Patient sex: F
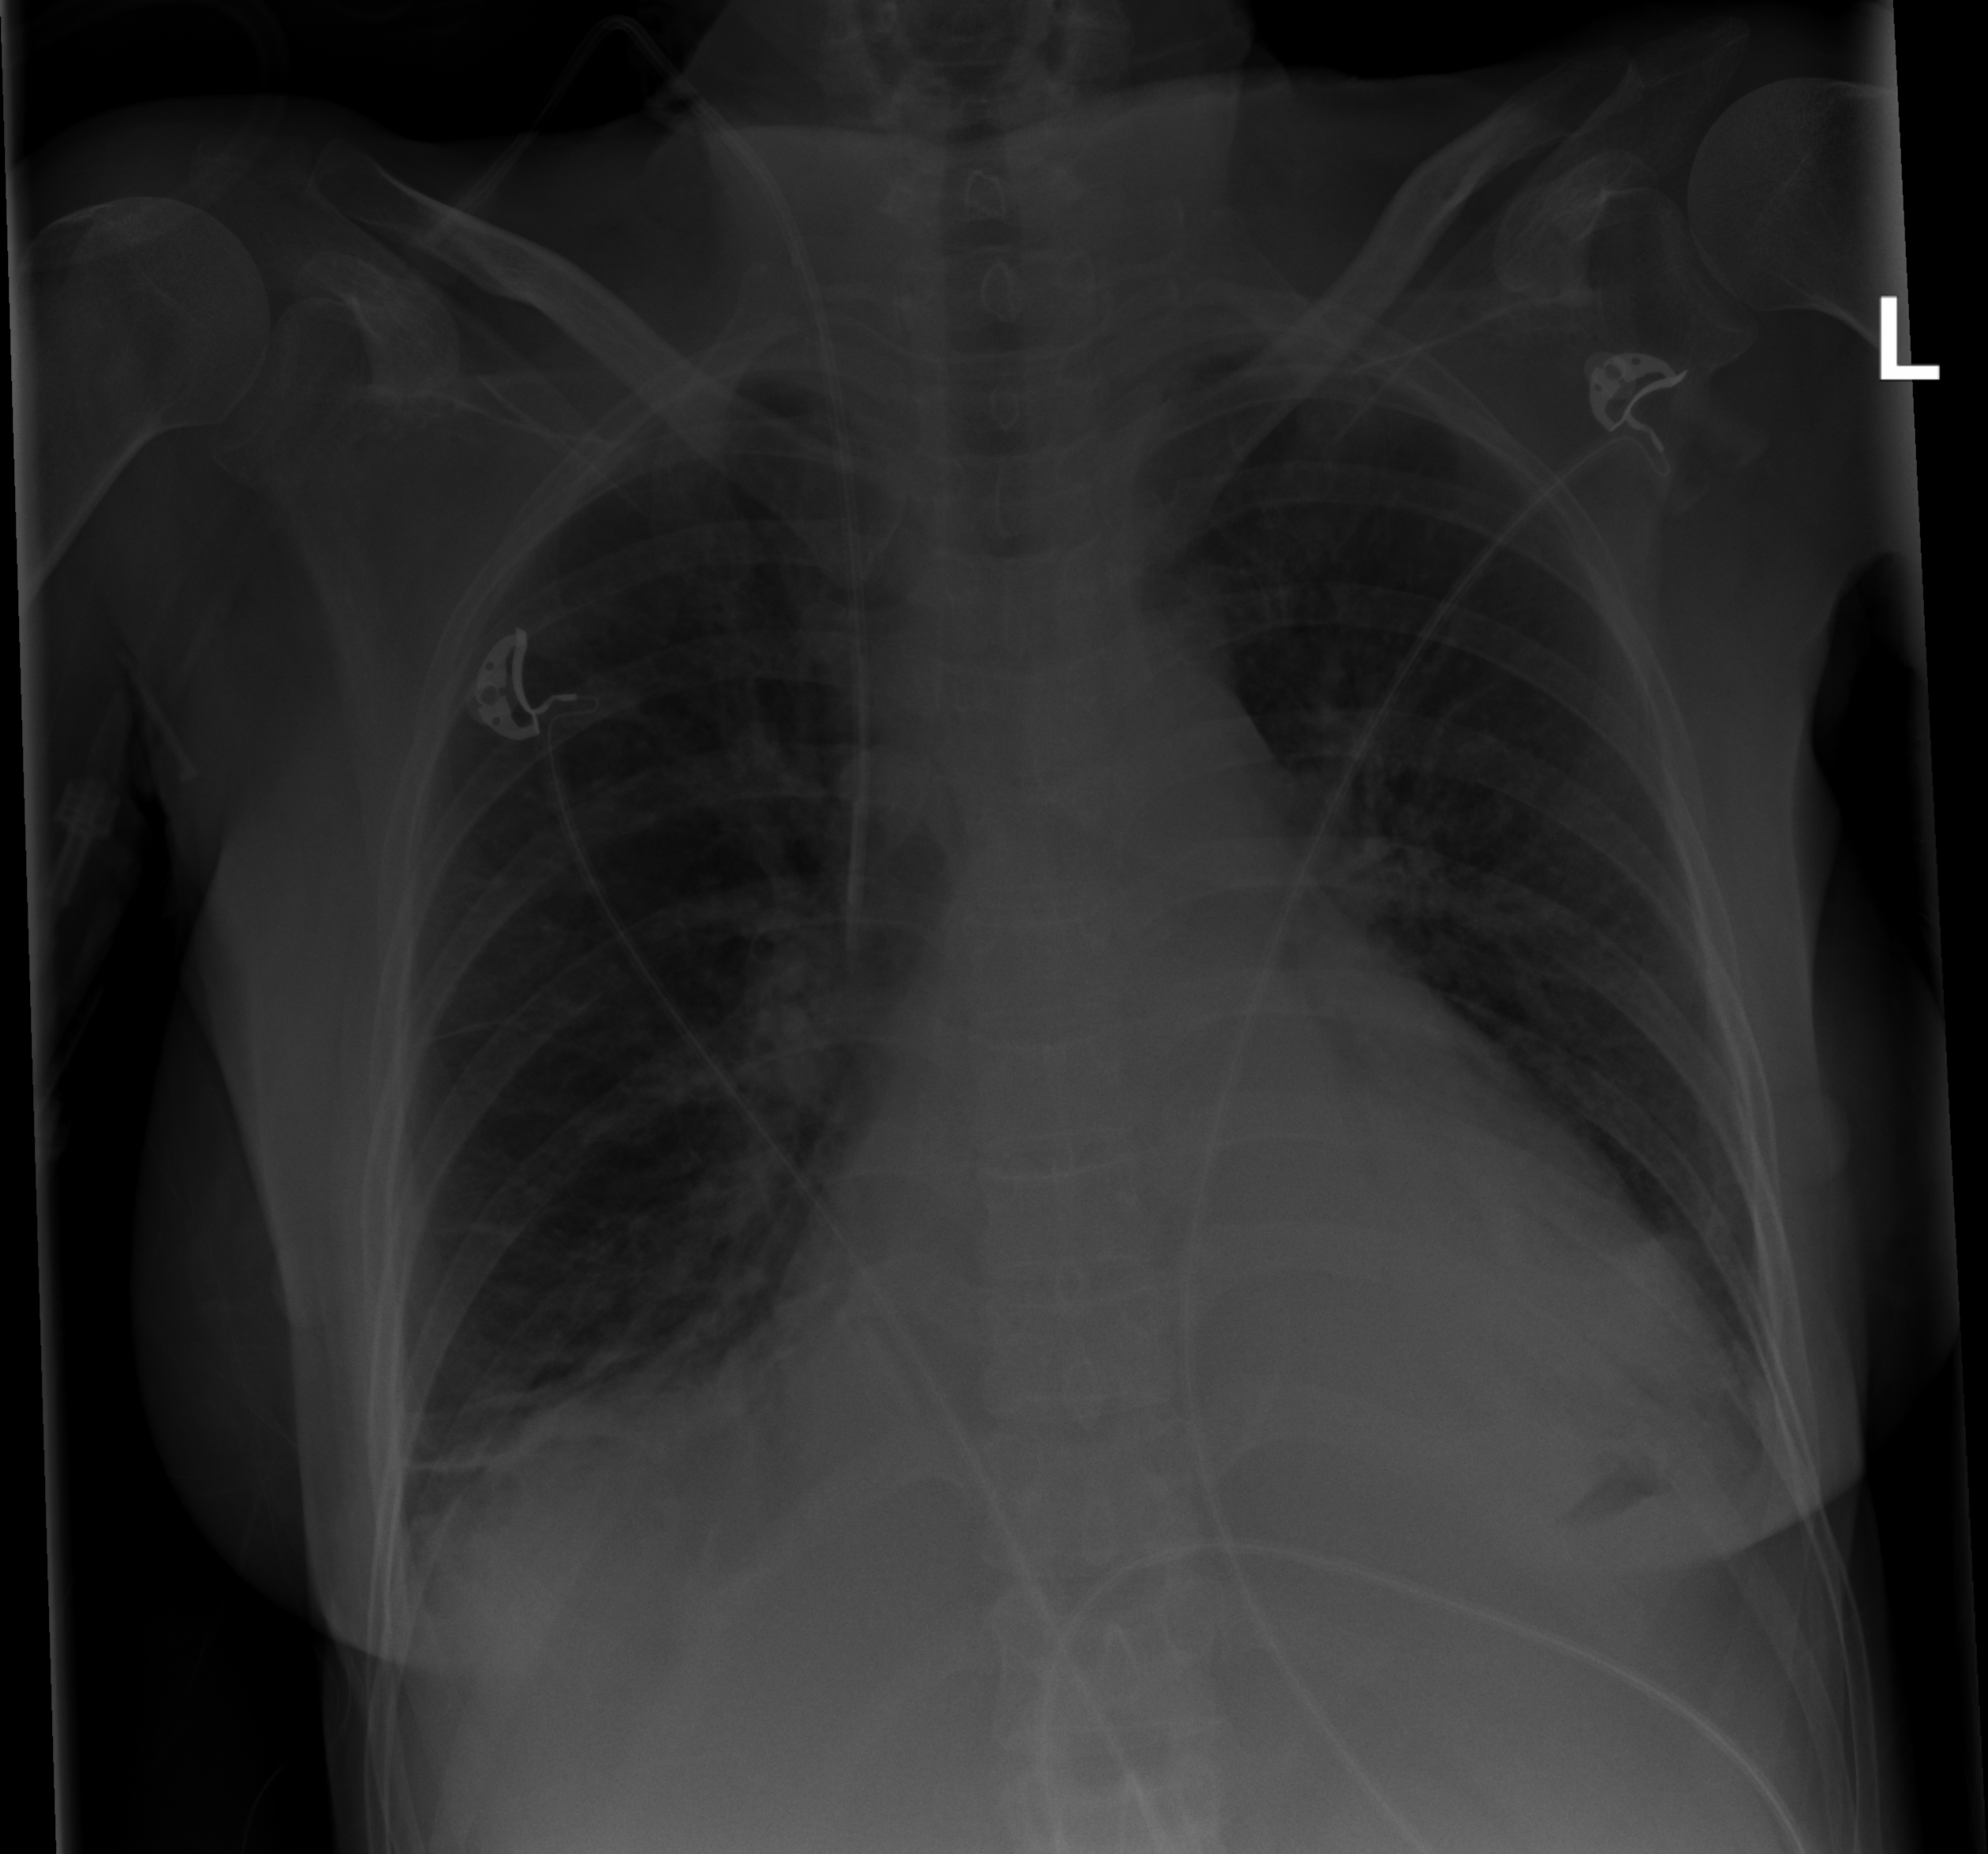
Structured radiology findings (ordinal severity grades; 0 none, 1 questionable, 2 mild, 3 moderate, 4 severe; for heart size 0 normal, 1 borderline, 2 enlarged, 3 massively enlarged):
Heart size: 3
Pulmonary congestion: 2
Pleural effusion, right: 2
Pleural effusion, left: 1
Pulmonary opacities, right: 0
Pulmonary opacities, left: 0
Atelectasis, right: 2
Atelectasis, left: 2